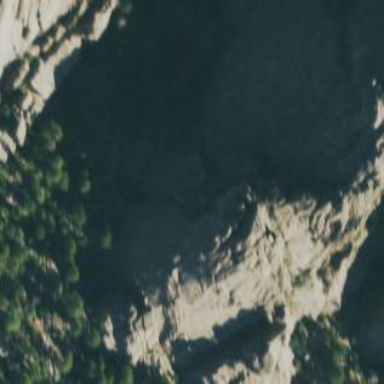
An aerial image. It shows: Crag for climbing on bare rock.